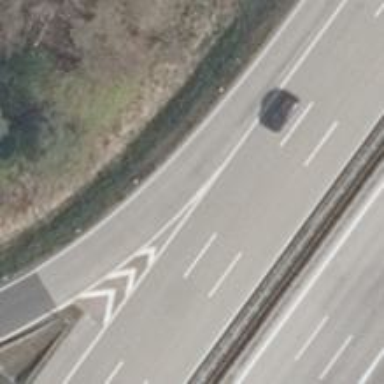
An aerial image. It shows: Motorway junction.